Question: Im trying to get two ImageViews side by side with a gap around the image. Ive been using Padding, Margin etc and all have had the same effect (See Image Below)

as you can see the image on the right is shifted upwards, how do i stop this?
Here's the layout file im using:
'''
<?xml version="1.0" encoding="utf-8"?>
<LinearLayout xmlns:android="http://schemas.android.com/apk/res/android"
android:layout_width="match_parent"
android:layout_height="match_parent"
android:orientation="vertical" >
<!-- Top Row -->
<LinearLayout
android:layout_width="match_parent"
android:layout_height="wrap_content">
<ImageView
android:layout_width="wrap_content"
android:layout_height="wrap_content"
android:contentDescription="@string/tab_headlines"
android:src="@drawable/headlines"
android:layout_margin="5sp"
/>
<ImageView
android:layout_width="wrap_content"
android:layout_height="wrap_content"
android:contentDescription="@string/tab_headlines"
android:src="@drawable/headlines"
/>
</LinearLayout>
'''
I am going to be using more rows of images hence the extra LinearLayout
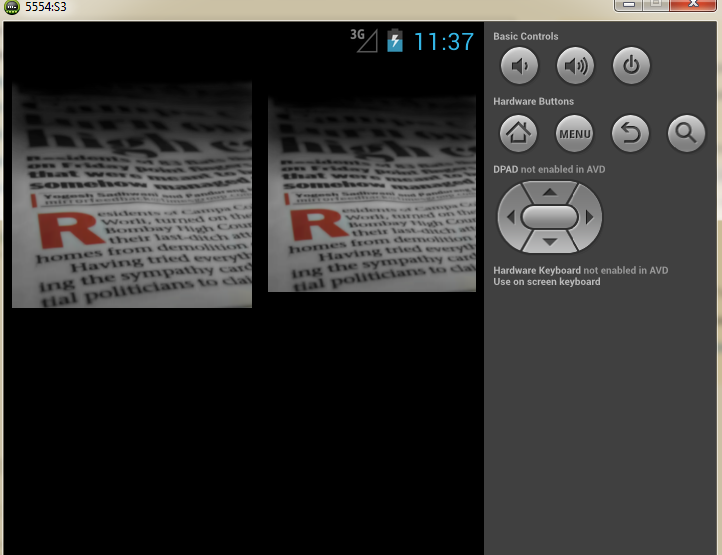
Answer: Use 'layout_weight' to divide your layout equally. Try the following code:
'''
<LinearLayout
xmlns:android="http://schemas.android.com/apk/res/android"
android:layout_width="match_parent"
android:layout_height="match_parent"
android:orientation="vertical" >
<!-- Top Row -->
<LinearLayout
android:layout_width="match_parent"
android:layout_height="wrap_content"
android:orientation="horizontal" >
<ImageView
android:layout_width="0dp"
android:layout_height="wrap_content"
android:layout_marginLeft="6dp"
android:layout_marginRight="3dp"
android:layout_weight="1"
android:contentDescription="@string/tab_headlines"
android:src="@drawable/headlines" />
<ImageView
android:layout_width="0dp"
android:layout_height="wrap_content"
android:layout_marginLeft="3dp"
android:layout_marginRight="6dp"
android:layout_weight="1"
android:contentDescription="@string/tab_headlines"
android:src="@drawable/headlines" />
</LinearLayout>
</LinearLayout>
'''
Also, never use 'sp' for specifying layout dimensions. Use 'dp' instead.